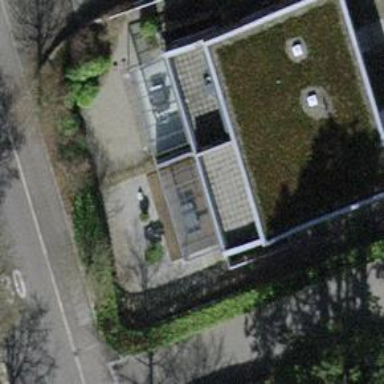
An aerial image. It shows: Flat-roofed building.